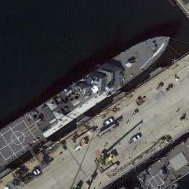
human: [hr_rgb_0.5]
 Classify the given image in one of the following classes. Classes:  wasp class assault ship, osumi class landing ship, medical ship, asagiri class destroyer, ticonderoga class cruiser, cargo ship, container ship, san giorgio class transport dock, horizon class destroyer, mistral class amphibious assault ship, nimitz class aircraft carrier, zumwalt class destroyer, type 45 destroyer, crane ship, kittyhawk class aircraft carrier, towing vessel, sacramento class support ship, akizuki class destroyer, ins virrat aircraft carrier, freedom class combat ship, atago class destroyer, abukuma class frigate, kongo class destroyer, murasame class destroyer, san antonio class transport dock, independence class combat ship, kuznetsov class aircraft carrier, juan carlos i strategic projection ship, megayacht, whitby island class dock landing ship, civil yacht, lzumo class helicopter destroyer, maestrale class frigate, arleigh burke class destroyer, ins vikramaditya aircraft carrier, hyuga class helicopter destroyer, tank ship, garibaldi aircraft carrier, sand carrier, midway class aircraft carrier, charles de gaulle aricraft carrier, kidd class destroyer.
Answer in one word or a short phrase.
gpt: Freedom class combat ship